八年级 · 解析几何
, 要测量小金河两岸相对的 $A 、 B$ 两点之间的距离,

可以在与 $A B$ 垂直的河岸 $B F$ 上取 $C 、 D$ 两点, 且使 $B C=C D$.

从点 $D$ 出发沿与河岸 $B F$ 垂直的方向移动到点 $E$, 使点 $A 、 C 、 E$ 在一条直线上.

若测量 $D E$ 的长为 28 米, 则 $A 、 B$ 两点之间的距离为 \$ \qquad \$米.

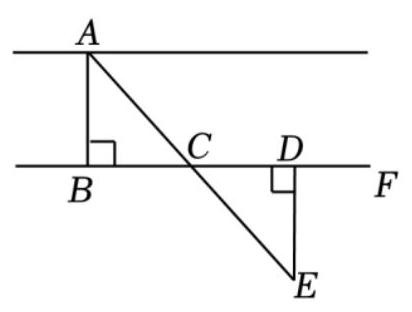
答案: 28